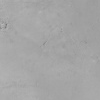
Atmospheric dust classification: not_dusty